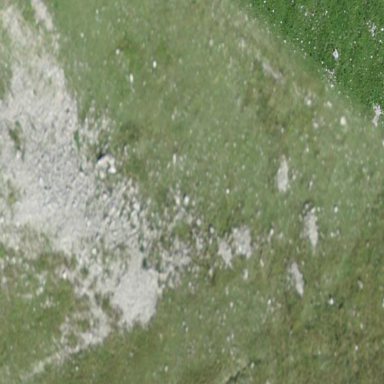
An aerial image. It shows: Natural scree.